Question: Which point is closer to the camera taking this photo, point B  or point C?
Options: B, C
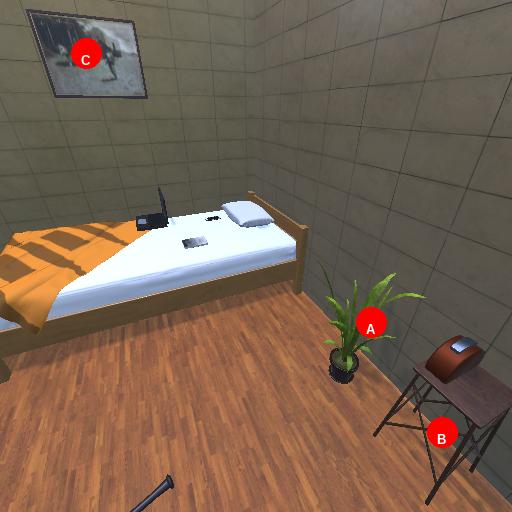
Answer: B